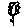
Label: flower